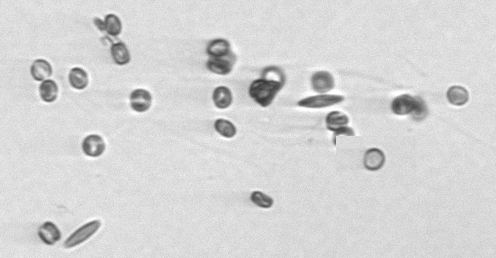
Label: Thalassiosira_sp_aff_mala